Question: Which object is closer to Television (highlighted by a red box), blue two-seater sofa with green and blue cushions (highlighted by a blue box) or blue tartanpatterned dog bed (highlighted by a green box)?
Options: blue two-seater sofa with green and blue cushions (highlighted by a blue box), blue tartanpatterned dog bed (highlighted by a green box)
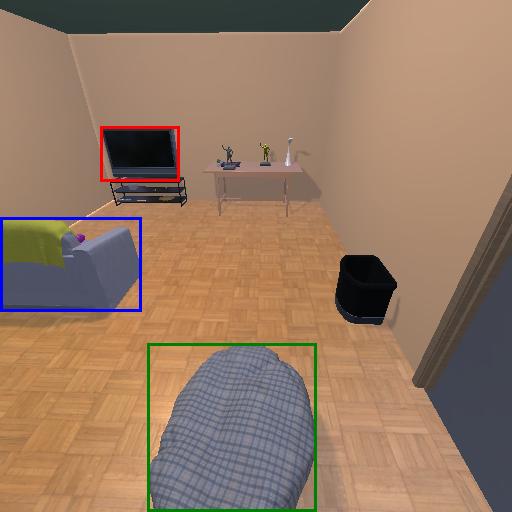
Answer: blue two-seater sofa with green and blue cushions (highlighted by a blue box)